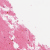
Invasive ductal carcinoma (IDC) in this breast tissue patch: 0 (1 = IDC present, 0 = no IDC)